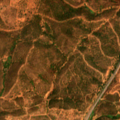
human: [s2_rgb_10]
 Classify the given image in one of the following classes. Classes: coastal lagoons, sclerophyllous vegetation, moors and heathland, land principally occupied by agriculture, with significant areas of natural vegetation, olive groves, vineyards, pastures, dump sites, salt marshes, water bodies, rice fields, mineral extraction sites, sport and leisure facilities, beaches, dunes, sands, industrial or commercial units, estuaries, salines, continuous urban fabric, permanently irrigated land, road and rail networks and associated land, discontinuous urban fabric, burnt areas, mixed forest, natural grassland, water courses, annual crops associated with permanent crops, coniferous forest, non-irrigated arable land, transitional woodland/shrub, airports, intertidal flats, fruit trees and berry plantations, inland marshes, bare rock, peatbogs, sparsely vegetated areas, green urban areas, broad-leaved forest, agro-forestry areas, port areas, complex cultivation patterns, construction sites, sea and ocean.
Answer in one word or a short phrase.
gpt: complex cultivation patterns, broad-leaved forest, transitional woodland/shrub